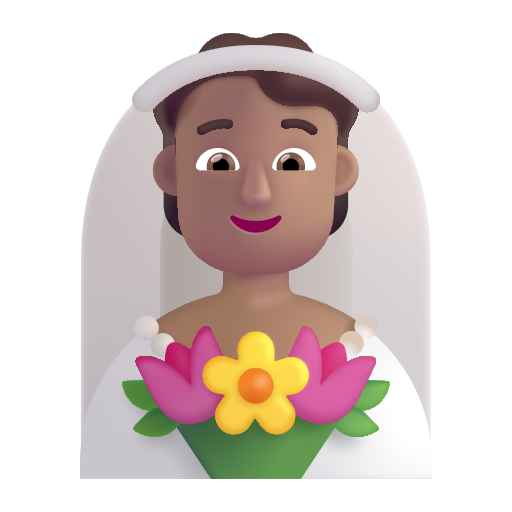
person with veil color